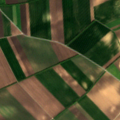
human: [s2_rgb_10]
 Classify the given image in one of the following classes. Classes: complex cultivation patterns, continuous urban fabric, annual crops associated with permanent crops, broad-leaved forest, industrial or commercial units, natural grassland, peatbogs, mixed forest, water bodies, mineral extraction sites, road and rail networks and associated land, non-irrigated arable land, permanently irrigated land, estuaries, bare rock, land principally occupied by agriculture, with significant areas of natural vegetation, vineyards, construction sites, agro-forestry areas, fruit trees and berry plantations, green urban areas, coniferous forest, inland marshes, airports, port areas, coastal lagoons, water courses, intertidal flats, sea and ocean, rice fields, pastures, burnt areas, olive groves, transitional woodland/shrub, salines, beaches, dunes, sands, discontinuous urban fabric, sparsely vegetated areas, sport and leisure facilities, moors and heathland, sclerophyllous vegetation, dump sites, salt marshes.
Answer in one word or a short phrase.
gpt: non-irrigated arable land